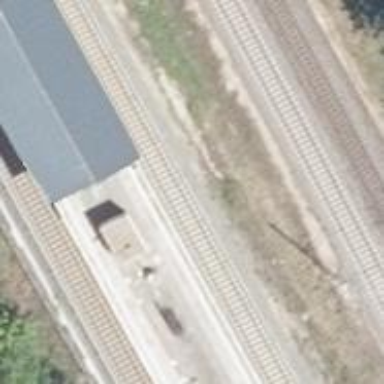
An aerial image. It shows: Light rail stop position on the railway.